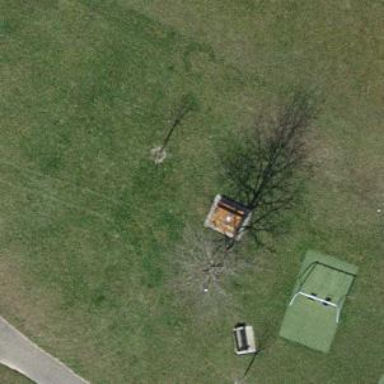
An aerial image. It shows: Picnic table located in leisure land area.